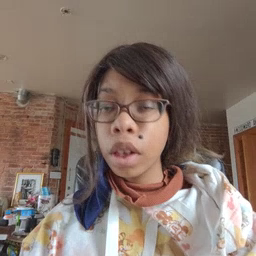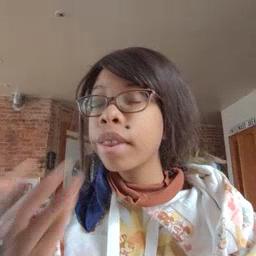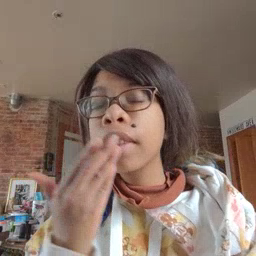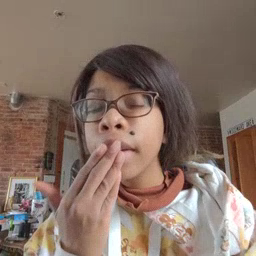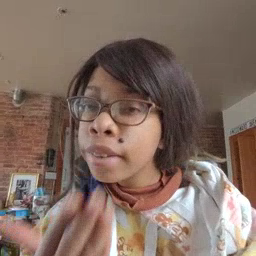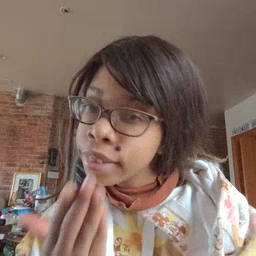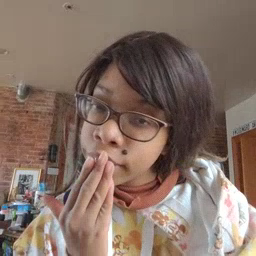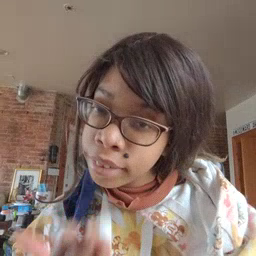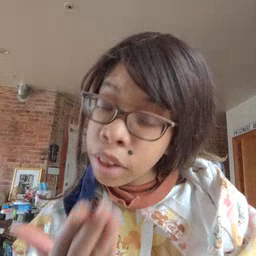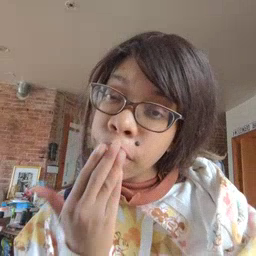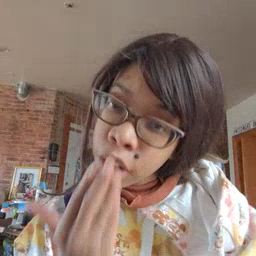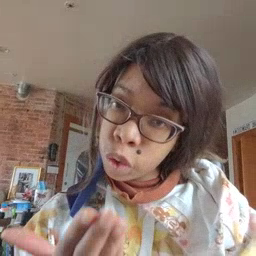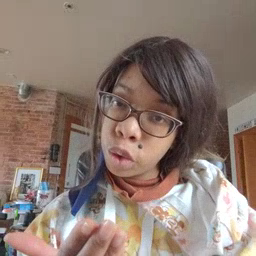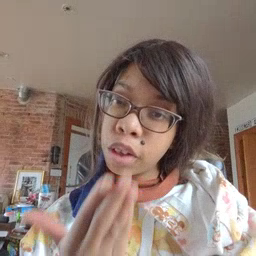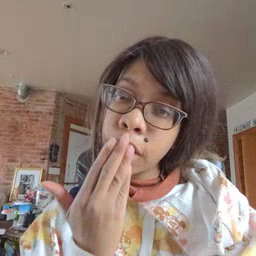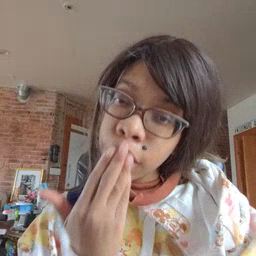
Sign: thankyou